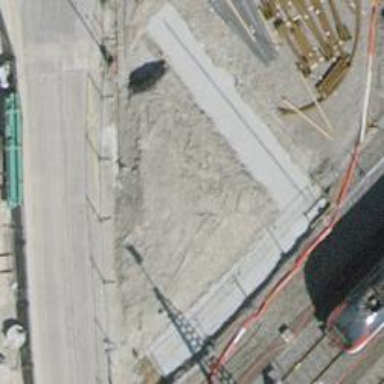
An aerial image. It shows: Railway buffer stop.